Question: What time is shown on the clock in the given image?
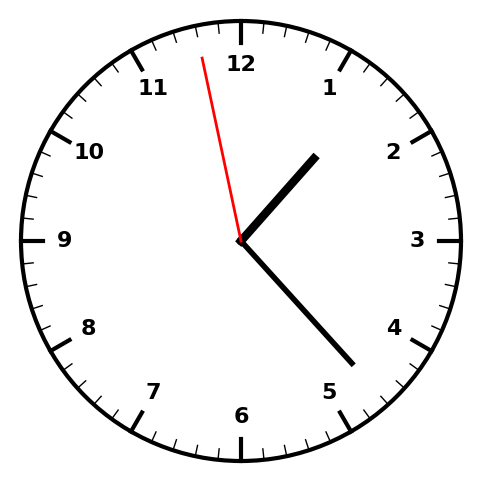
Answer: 01:22:58